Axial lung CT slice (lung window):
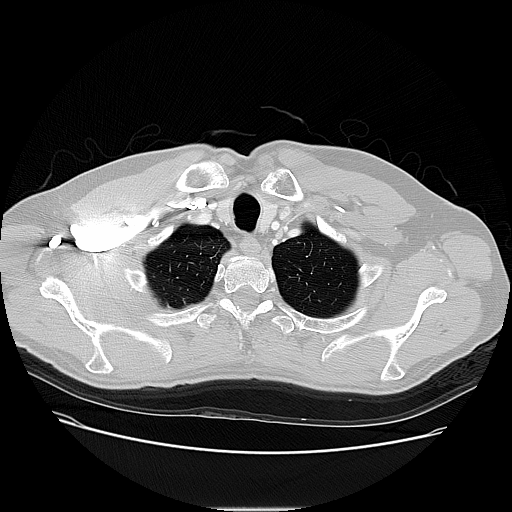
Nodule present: no